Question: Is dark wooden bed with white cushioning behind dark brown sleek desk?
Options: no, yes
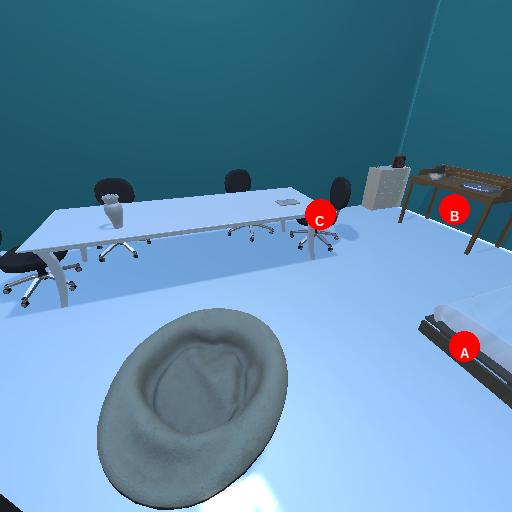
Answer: no